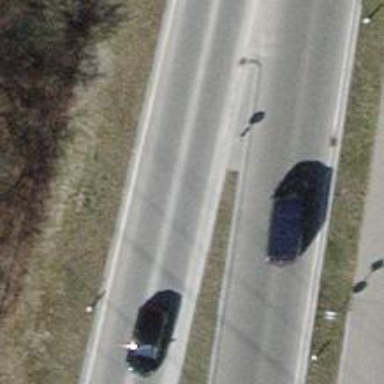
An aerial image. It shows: Secondary road with asphalt surface and embankment.